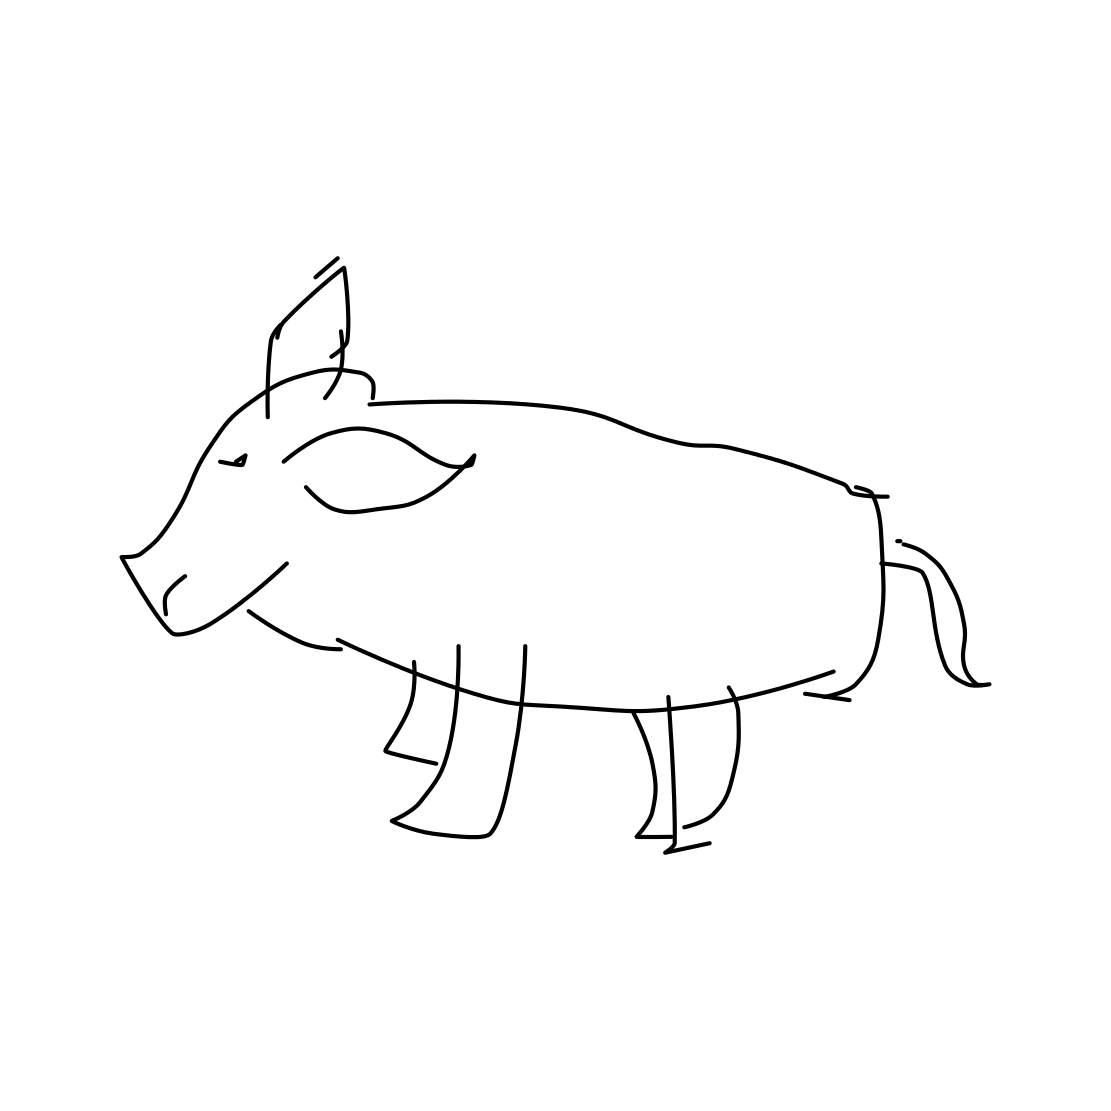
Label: pig